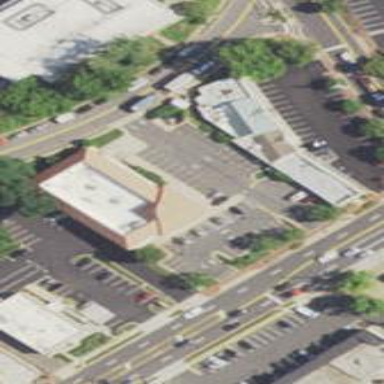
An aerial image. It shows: Retail building housing pharmacy variety store.